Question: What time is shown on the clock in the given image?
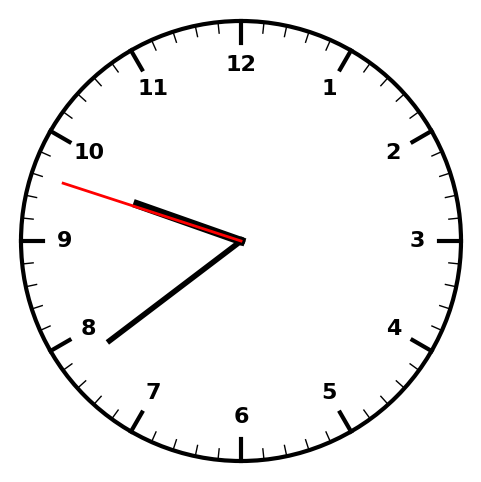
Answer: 09:38:48